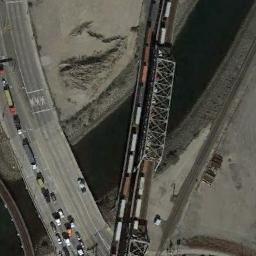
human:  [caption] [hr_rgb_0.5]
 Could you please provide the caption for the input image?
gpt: Two cross-triangular bridges connect the land on both sides of the turquoise water  There are many cars on the bridge, One of which has an arched bracket .

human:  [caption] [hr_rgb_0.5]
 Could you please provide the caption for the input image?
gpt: There are two bridges over the river with some cars on it .

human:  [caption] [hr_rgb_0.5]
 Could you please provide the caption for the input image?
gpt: Two bridges built on a dark blue river and some cars on one bridge .

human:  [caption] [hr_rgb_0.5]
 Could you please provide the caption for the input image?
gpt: Many ships docked on both sides of the river .

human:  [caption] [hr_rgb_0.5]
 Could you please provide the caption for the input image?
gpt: There are many cars on the bridge .